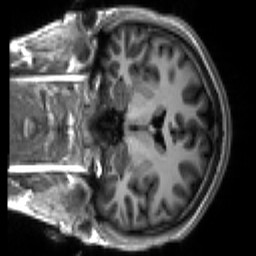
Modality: T1w
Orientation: coronal
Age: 19
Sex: male
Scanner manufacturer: siemens
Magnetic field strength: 3 T
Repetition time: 2.3 s
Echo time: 0.00266 s